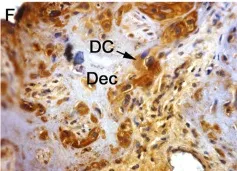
Detection of viral antigens. And NS1. NS1 protein detected in decidual cells (DC) of decidua (Dec), mesenchymal cells (MS), Hofbauer (Hf), syncytiotrophoblast (STB), and ,cytotrophoblast (CTB) of chorionic villi (CV).
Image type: pathology (immunostaining)